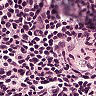
Metastatic tissue present: no